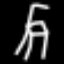
Label: chair